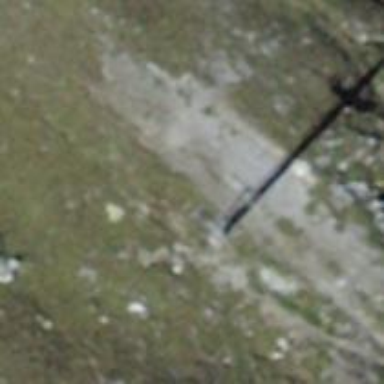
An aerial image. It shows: Pylon for aerialway.